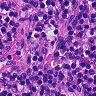
Metastatic tissue present: no